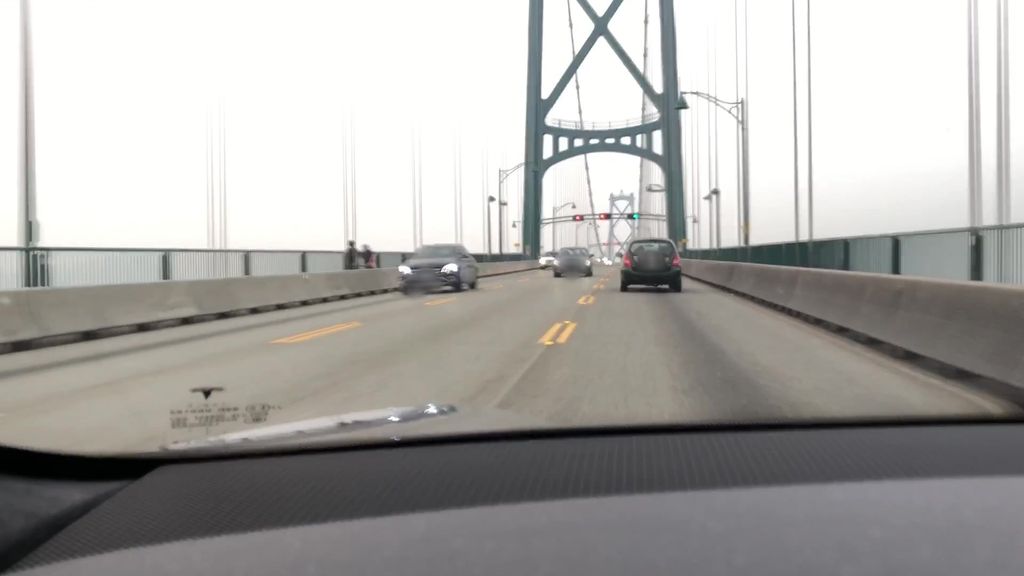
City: vancouver